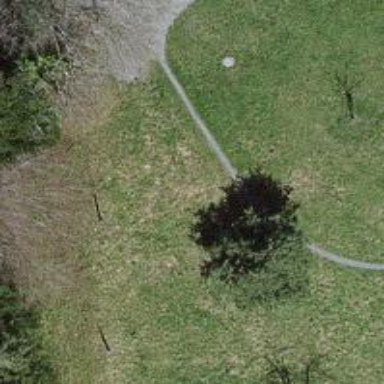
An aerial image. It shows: Path.